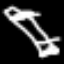
Label: pencil